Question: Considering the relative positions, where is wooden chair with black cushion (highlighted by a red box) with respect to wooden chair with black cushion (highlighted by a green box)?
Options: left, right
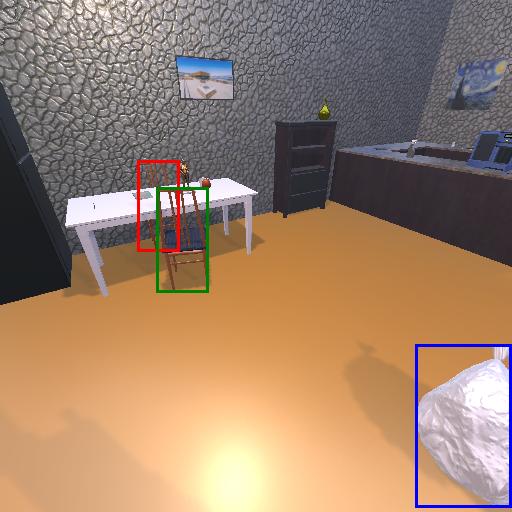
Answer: left